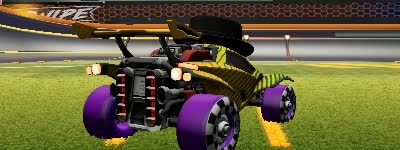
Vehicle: octane